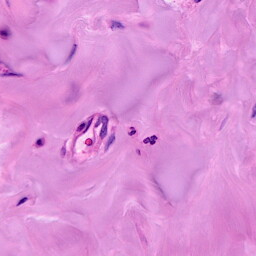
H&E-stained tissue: Breast